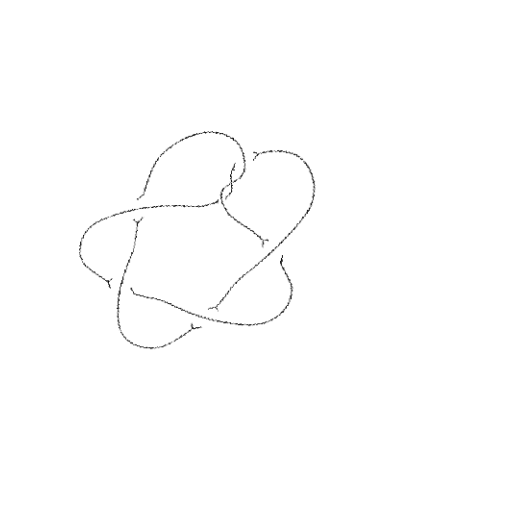
Crossing number: 7